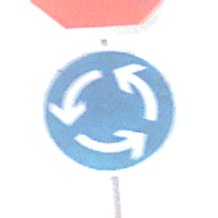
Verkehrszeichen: Kreisverkehr
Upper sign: Stop
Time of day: MorningAfternoon
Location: Outdoor (Nature)
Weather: Overcast
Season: NotSpecified
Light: Natural